Question: I am starting selenium server.
After i enter java -jar selenium-server-standalone-2.0b2.jar in command prompt, i am getting following

See the 11th line(6th from bottom), which is saying Failed to start Socket listener.
What does it means? and How to start it ?
Please Help.
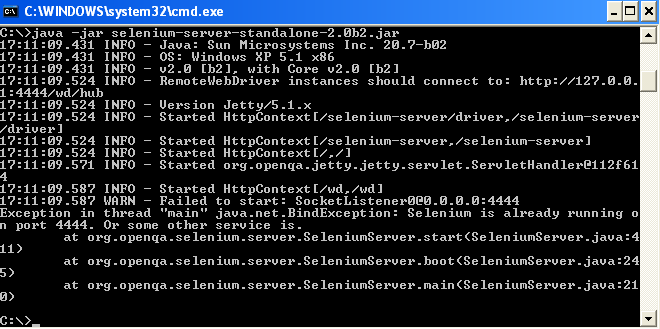
Answer: You need to kill the process that is using that port. You more than likely improperly closed Selenium the last time, and the process is continuing to run.
You can run 'netstat -ab' in cmd to check the process that is using that port. More then likely going to be java.exe